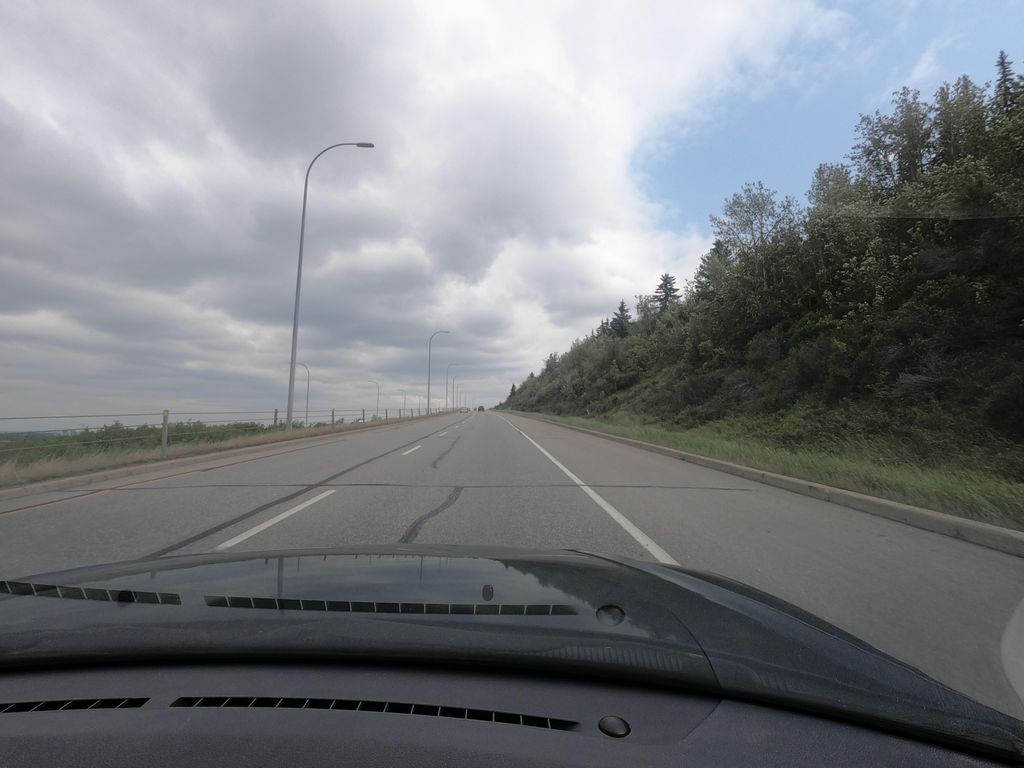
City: calgary